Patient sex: F
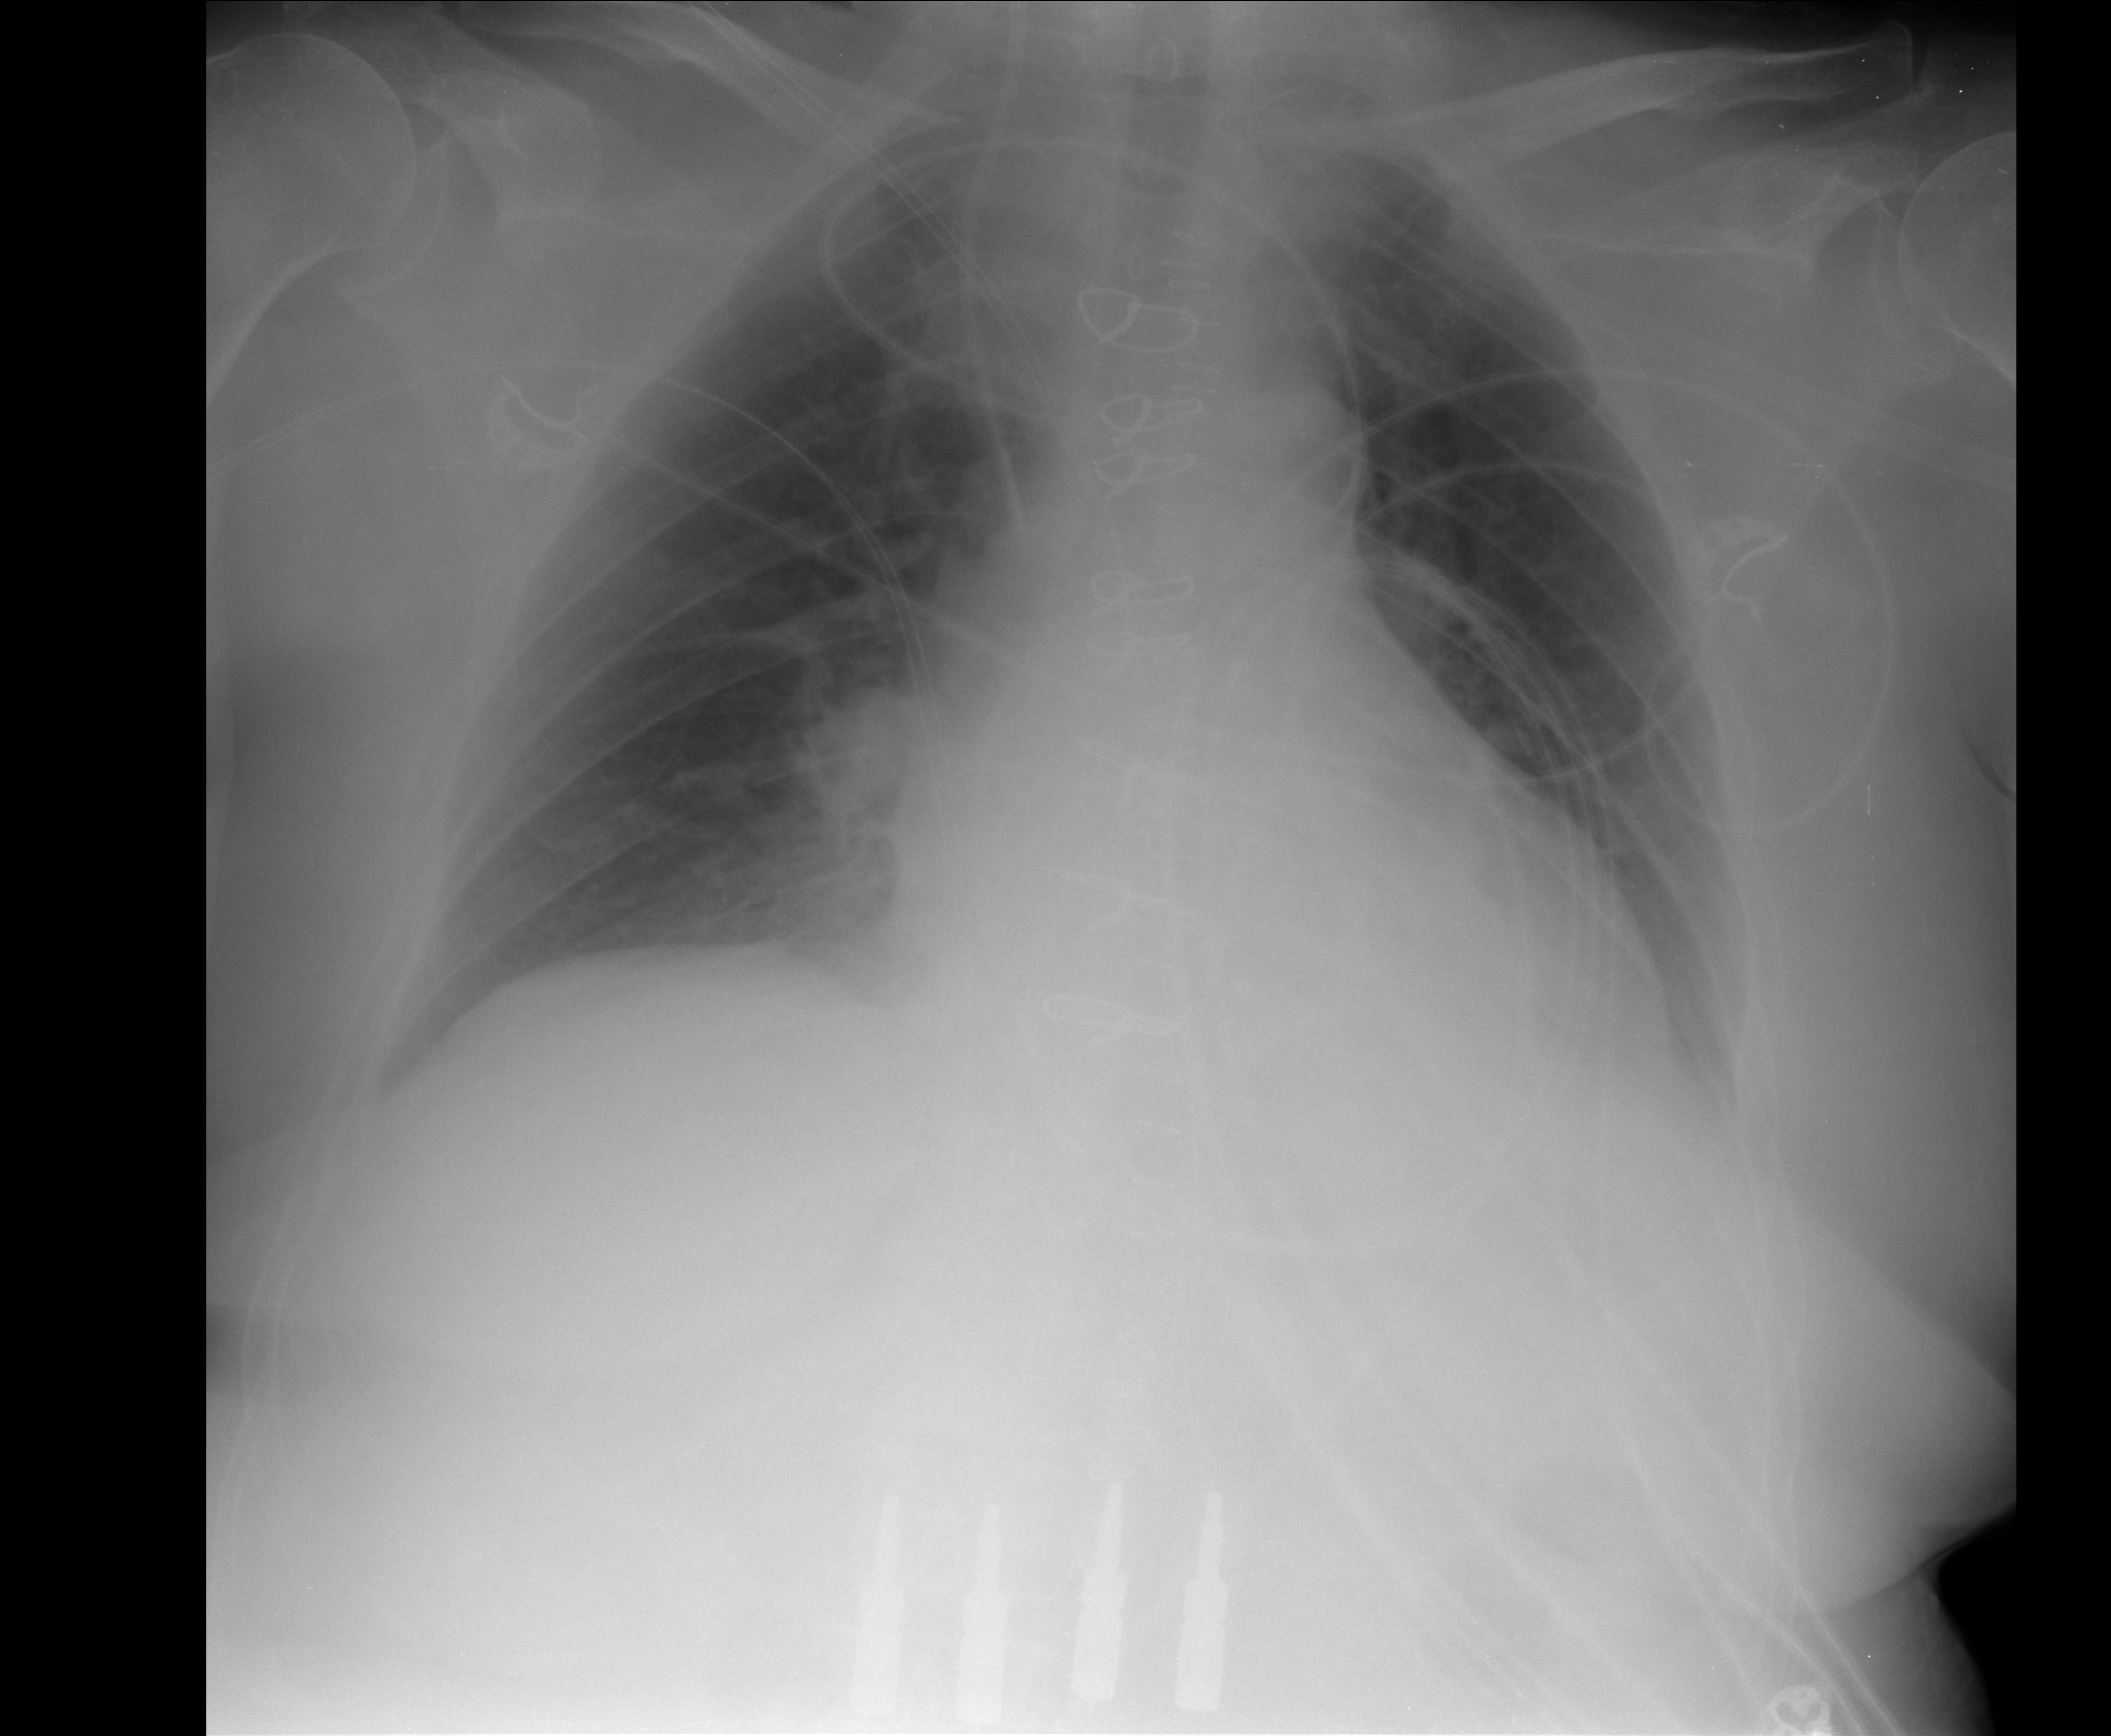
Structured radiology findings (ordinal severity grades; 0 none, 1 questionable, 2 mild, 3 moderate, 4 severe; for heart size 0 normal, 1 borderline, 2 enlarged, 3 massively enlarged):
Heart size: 1
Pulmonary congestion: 2
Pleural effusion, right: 0
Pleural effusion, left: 2
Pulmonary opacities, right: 0
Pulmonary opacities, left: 1
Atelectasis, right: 1
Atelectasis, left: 2